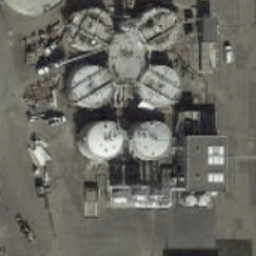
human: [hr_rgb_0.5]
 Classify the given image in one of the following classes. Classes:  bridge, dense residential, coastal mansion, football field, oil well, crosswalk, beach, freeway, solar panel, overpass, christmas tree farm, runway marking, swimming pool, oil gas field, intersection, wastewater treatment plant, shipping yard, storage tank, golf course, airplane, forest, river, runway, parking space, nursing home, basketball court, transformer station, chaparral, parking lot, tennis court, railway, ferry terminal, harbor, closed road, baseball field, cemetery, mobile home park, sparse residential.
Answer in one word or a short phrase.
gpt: storage tank